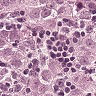
Metastatic tissue present: yes